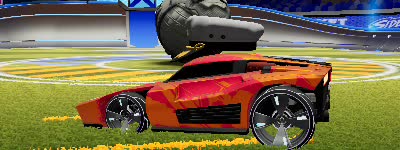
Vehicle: breakout